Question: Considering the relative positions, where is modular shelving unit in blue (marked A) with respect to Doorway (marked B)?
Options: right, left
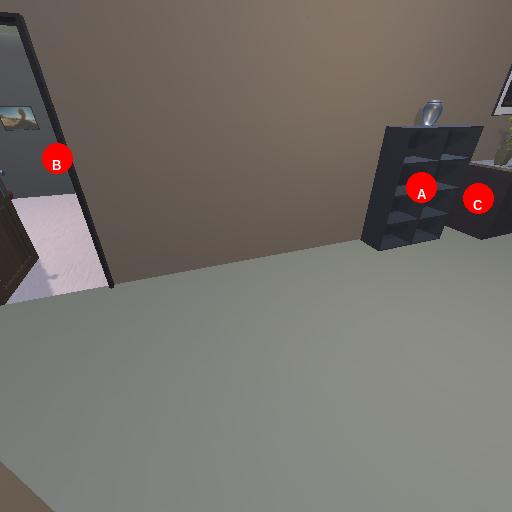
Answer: right